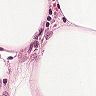
Metastatic tissue present: no